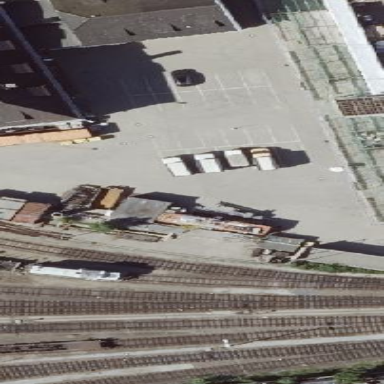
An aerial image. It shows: Platform for public transport at railway station.